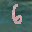
Label: 6